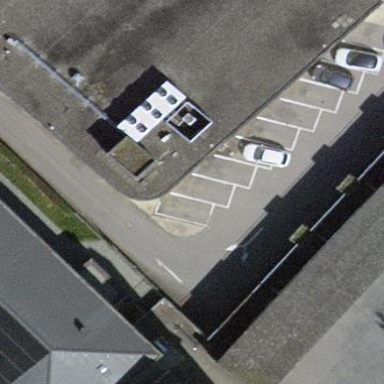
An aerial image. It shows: Street-side parking lot with asphalt surface.